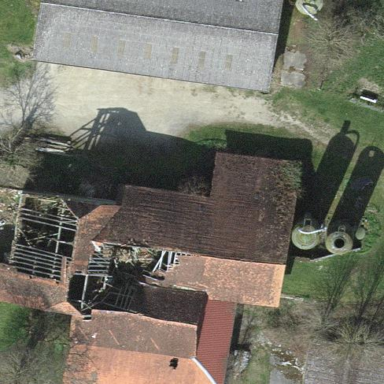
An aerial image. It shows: Farm building.